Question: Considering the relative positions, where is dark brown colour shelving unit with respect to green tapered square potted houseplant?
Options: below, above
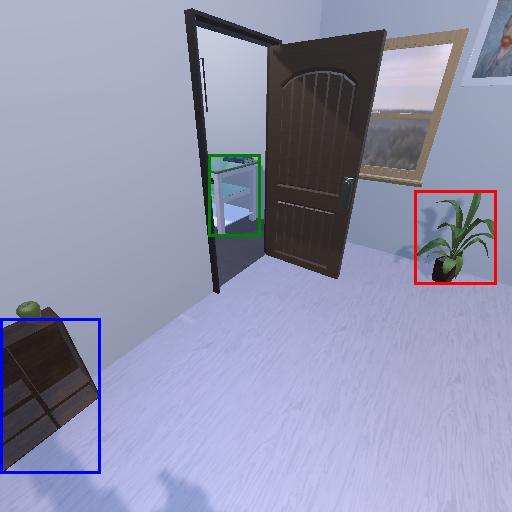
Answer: below